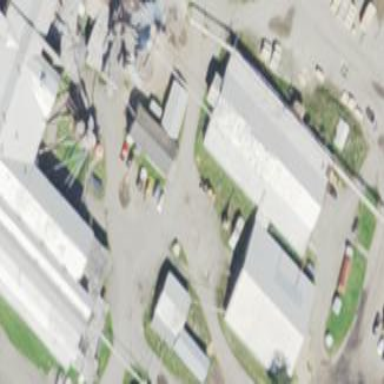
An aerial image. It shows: Sawmill building.